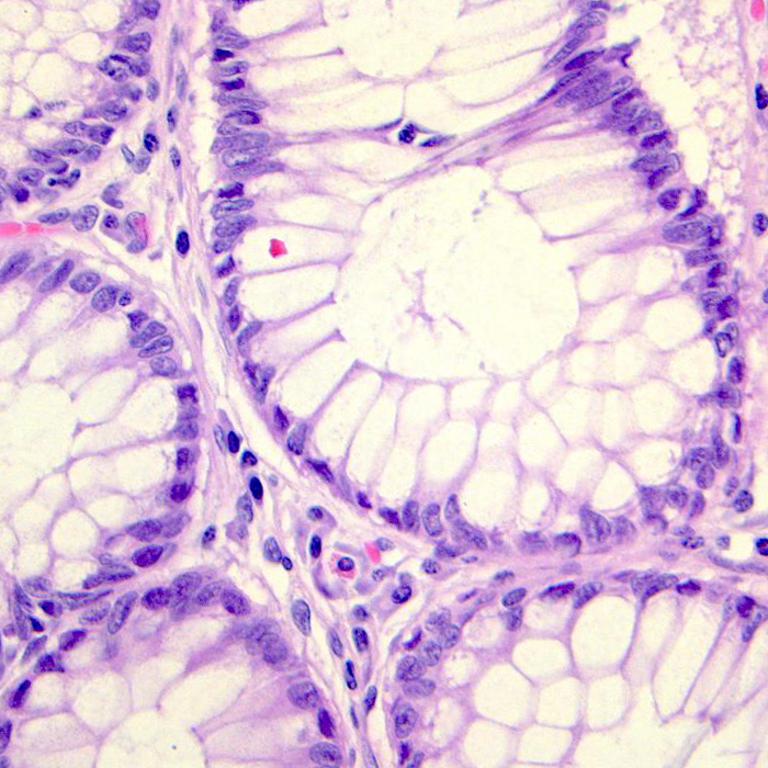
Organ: colon
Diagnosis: benign